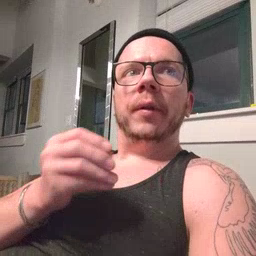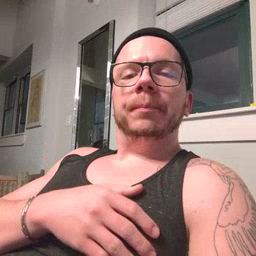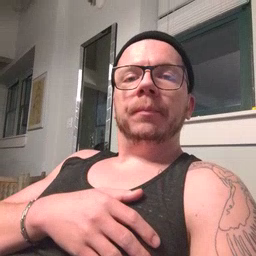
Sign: story